Question: I have a style for my linear layouts with orientation defined inside.
The problem is that eclipse says:
"No orientation specified, and the default is horizontal. This is a common source of bugs when children are added dynamically."
But I've specified orientation in styles. how to solve this problem?
This is my style:
'''
<style name="linearVertical">
<item name="android:layout_width">fill_parent</item>
<item name="android:layout_height">wrap_content</item>
<item name="android:orientation">vertical</item>
</style>
'''
This is the problem:

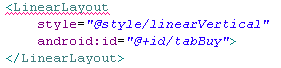
Answer: '''
===============
<LinearLayout
android:layout_width="fill_parent"
android:layout_height="wrap_content"
android:orientation="vertical" >
</LinearLayout>
=================================================
'''